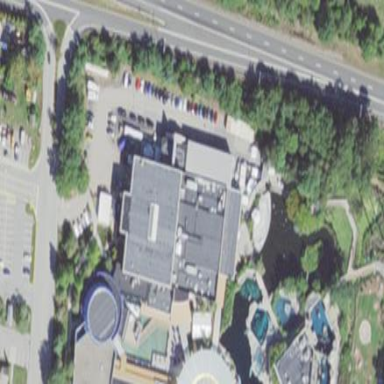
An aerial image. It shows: Part of building.